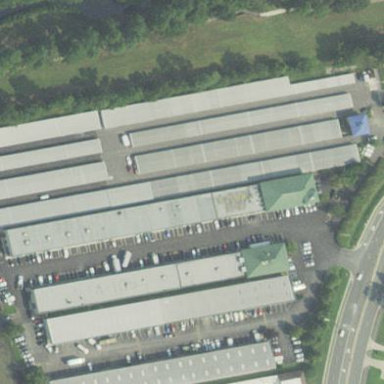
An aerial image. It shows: Commercial building.